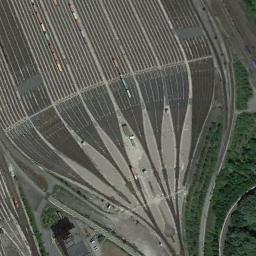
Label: railway_station